Aerial crown-view tile of a tropical tree (Barro Colorado Island, Panama), acquired 20250915:
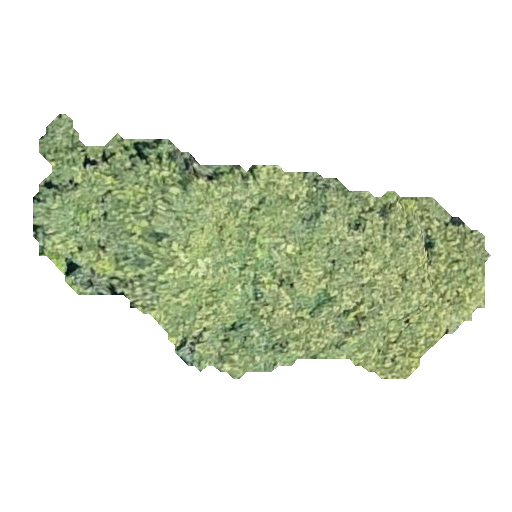
Species: Luehea seemannii
GBIF accepted scientific name: Luehea seemannii
Crown area: 108.428 m²